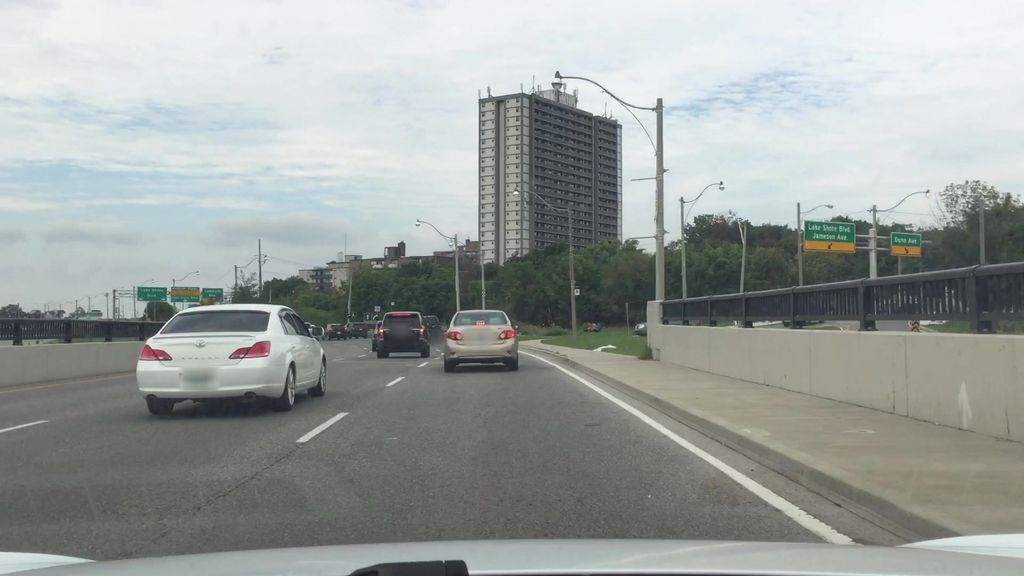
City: toronto